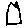
Label: house